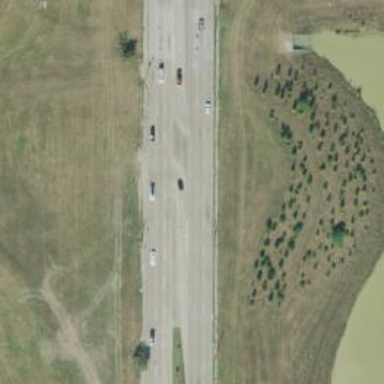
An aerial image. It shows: Primary link highway.